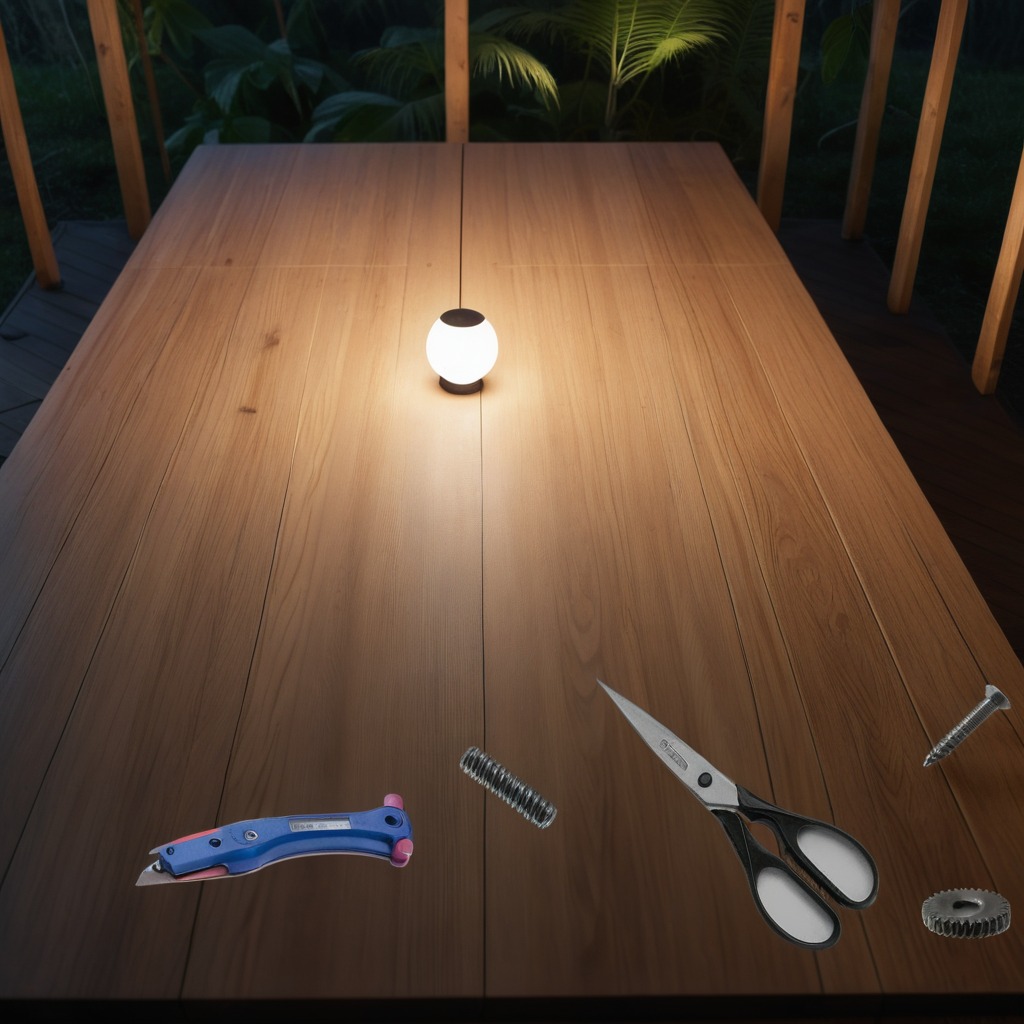
A steel gear with teeth, a utility knife, a metal machine screw, a coiled metal spring, and a pair of scissors are lying on a wooden table inside a jungle field workshop tent at night.